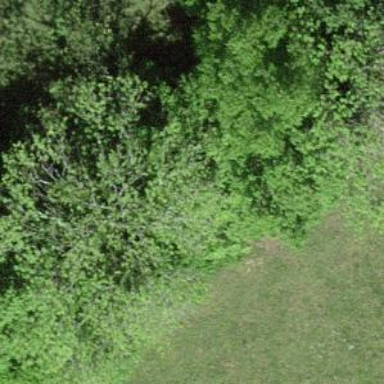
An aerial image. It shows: Forest area.